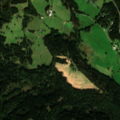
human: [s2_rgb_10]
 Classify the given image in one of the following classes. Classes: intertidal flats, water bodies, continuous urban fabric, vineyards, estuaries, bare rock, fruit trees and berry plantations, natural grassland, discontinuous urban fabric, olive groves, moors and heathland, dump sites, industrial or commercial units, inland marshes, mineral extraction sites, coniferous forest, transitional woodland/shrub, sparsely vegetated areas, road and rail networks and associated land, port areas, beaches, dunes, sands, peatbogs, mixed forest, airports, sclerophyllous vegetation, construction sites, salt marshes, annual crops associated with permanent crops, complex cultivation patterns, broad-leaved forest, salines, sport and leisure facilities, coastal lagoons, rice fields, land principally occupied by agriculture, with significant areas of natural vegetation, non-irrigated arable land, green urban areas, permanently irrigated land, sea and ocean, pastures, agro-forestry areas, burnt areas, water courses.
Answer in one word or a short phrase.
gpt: pastures, coniferous forest, mixed forest